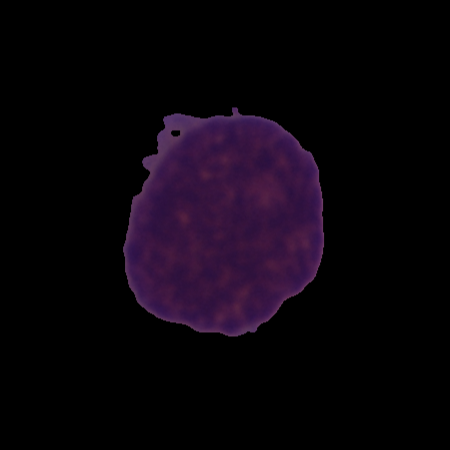
Label: cancer